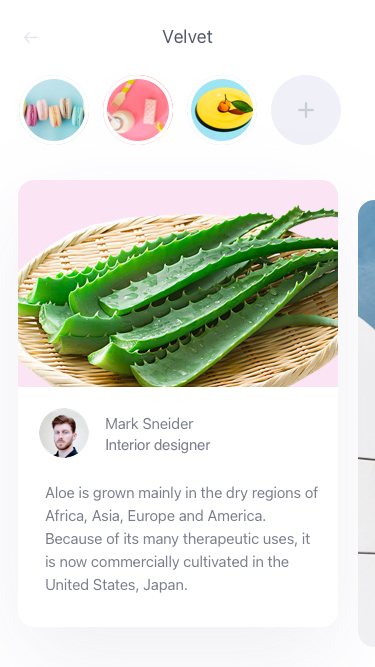
Text in this UI design:
Aloe is grown mainly in the dry regions of Africa, Asia, Europe and America. Because of its many therapeutic uses, it is now commercially cultivated in the United States, Japan.
Mark Sneider
Interior designer
Velvet